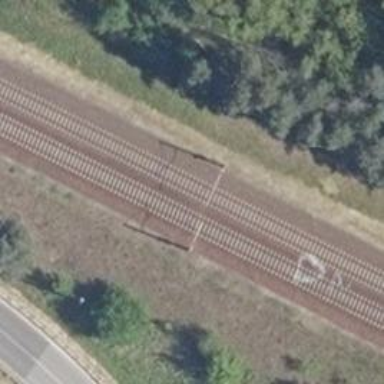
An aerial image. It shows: Railway signal.